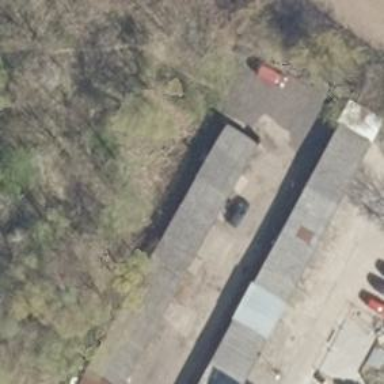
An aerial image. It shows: Group of garages.